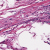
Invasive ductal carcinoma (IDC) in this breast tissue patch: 0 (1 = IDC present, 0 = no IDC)